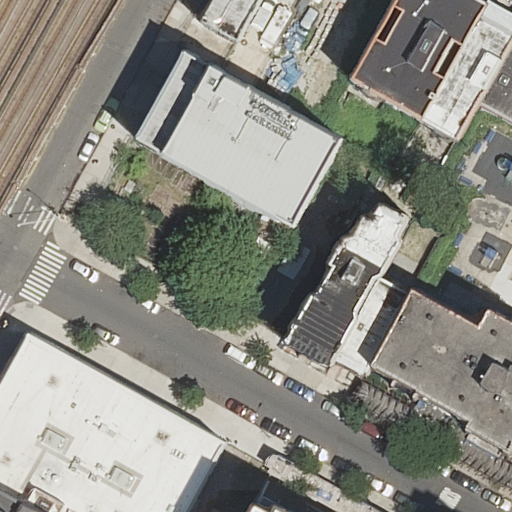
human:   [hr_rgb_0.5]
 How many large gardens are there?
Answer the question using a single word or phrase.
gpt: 1

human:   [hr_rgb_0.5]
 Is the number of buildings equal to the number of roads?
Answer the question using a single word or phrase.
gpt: no

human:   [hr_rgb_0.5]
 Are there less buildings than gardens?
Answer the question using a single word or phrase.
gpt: no

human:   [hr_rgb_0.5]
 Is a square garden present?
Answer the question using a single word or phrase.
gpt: no

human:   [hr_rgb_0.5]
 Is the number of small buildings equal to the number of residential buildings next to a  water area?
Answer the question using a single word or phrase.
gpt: no

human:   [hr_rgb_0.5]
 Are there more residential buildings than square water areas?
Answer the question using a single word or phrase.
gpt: yes

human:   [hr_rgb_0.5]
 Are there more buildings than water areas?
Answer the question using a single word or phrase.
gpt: yes

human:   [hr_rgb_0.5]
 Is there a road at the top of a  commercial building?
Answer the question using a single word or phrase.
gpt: no

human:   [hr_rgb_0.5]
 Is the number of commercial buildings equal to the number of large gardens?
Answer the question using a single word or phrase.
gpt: no

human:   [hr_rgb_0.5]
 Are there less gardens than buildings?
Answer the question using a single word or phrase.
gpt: yes

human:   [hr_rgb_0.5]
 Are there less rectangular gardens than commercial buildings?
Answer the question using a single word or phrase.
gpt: no

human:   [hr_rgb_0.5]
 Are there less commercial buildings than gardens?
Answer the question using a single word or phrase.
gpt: yes

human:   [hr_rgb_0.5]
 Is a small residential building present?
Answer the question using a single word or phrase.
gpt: yes

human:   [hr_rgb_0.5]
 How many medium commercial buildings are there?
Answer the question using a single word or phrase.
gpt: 0

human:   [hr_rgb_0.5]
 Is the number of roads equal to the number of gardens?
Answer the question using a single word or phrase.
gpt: no

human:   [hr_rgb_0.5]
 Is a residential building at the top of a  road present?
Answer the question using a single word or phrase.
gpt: yes

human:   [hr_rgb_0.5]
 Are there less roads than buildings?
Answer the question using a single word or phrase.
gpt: yes

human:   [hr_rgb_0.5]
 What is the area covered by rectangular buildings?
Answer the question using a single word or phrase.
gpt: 1097m2

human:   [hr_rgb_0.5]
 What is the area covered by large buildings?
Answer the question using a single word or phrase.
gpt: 1201m2

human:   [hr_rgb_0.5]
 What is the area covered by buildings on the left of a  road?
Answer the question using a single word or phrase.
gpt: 177m2

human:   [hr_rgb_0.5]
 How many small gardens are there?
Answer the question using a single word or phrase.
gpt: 0

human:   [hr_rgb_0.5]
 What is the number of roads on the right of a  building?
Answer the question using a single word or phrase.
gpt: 2

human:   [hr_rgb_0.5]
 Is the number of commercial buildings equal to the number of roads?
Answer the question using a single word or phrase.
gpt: no

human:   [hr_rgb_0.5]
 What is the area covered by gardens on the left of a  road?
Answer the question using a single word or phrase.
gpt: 0m2

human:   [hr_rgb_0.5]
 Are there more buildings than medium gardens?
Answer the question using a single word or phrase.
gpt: yes

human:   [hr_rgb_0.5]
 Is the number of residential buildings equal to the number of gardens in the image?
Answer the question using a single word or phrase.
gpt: no

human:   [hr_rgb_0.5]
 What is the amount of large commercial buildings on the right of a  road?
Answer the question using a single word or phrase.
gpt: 0

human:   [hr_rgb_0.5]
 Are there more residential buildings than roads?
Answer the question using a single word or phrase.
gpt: yes

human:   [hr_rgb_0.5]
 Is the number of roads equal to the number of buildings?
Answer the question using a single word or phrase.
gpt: no

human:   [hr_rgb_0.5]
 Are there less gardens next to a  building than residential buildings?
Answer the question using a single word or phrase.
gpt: yes

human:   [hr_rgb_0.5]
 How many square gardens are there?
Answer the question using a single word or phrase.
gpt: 0

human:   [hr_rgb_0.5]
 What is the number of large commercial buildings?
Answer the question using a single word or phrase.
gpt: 0

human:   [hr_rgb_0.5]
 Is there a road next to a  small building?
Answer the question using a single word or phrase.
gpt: yes

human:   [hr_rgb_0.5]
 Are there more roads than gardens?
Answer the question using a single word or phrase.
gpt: yes

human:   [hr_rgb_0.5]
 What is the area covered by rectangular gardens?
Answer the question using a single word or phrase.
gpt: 1097m2

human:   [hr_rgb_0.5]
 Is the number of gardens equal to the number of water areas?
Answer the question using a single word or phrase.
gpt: no

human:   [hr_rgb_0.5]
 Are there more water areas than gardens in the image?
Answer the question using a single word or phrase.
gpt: no